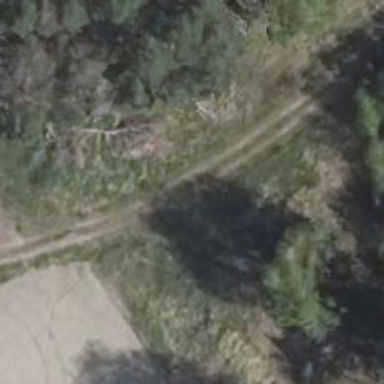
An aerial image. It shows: Compacted track road with grade3 tracktype.